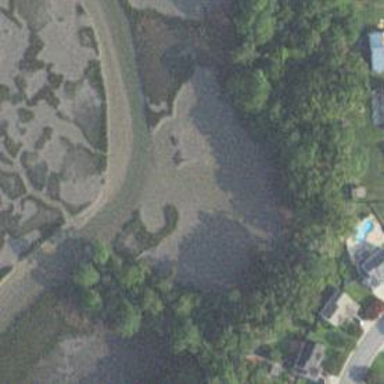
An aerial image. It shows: River with tidal influence.